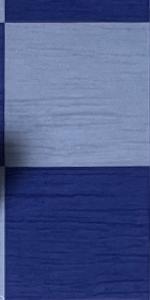
Label: Empty